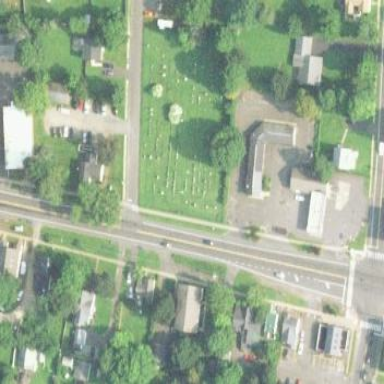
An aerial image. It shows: Private cemetery.